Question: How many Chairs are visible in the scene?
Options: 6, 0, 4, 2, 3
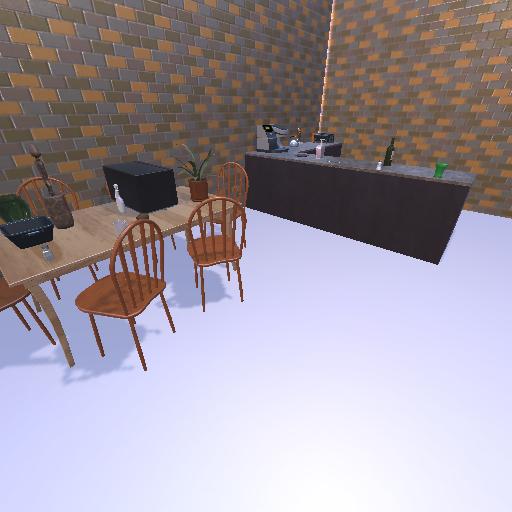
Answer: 6